Question: I am a newbie to ionic v2. I am using http post service to post the data and returning to the inventory.ts's .subscribe() method(refer below code). I am on inventory page that is child page of subcategory page and its further child page of category page. Category page is set as root page.
When i use location.reload() it goes to the root page. I need to reload the inventory page whic contains the new data. In the given image count inside -50+ will be 50-50 ie. 0, after submit is clicked and alterStock function is called. so i need to refresh it with -0+ count.
> inventory-provider.ts
'''
alterStock(stockRelatedData) {
if (stockRelatedData.departmentID === null || stockRelatedData.itemID === null || stockRelatedData.stock === null) {
return Observable.throw("Please insert details");
} else {
return Observable.create(observer => {
let headers = new Headers({
'Content-Type': 'application/x-www-form-urlencoded'
});
let options = new RequestOptions({
headers: headers
});
// TODO: Encode the values using encodeURIComponent().
var link = 'http://ims/api/inventory/alterstock?api_token='+ stockRelatedData.apiToken;
var data = JSON.stringify({department_id: stockRelatedData.departmentID, item_id: stockRelatedData.itemID, stock: stockRelatedData.stock, api_token: stockRelatedData.apiToken, location_id: stockRelatedData.locationID, user_id: stockRelatedData.userID});
this.http.post(link, data, options)
.subscribe(result => {
this.data = result;
this.data = JSON.parse(this.data._body);
let access = this.data.status;
observer.next(access);
observer.complete();
}, error => {
console.log("Oooops!");
});
});
}
'''
}
> inventory.ts
'''
this.inventoryService.alterStock(this.stockRelatedData).subscribe(allowed => {
if (allowed) {
setTimeout(() => {
this.loading.dismiss();
// here i need to reload this child page with new data
});
} else {
this.showError("Access Denied");
}
},
error => {
this.showError(error);
});
'''

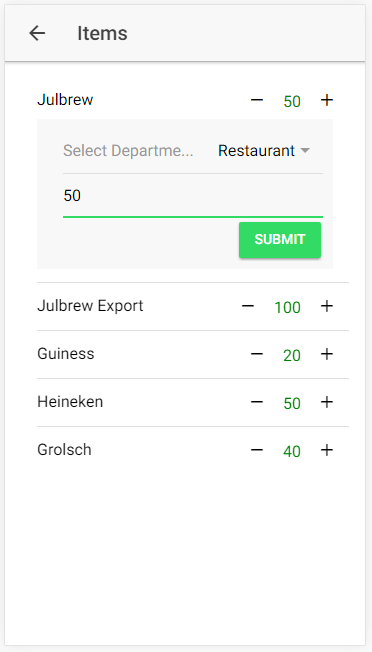
Answer: You can try calling same function , once you make any event related to inventory updation , call same function which let you show them .
That should solve the case !